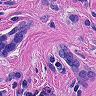
Metastatic tissue present: yes